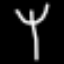
Label: fork